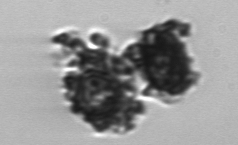
Label: Thalassiosira_TAG_external_detritus